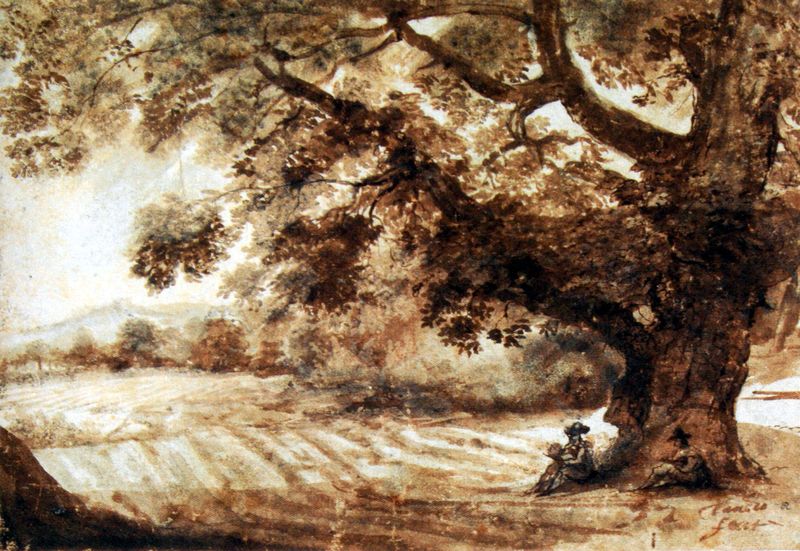
Titel: Landschaft mit großem Baum
Künstler: Claude Lorrain
Standort: London
Institution: British Museum
Schlagwörter: baum, berg, blau, blätter, dunkel, gemälde, himmel, laub, mann, schatten, weiß, wolken, aquarell, bäume, landschaft, menschen, sitzen, äste, braun, frau, hell, hut, hüte, licht, männer, schwarz, zeichnung, ausblick, rot, wiese, mensch, bild, signatur, öl, ast, baumstamm, feld, felder, horizont, hügel, natur, stamm, zweige, busch, büsche, gebüsch, sitzend, paar, wald, ruhe, acker, furchen, mittag, spuren, berge, gebirge, hecke, hügellandschaft, pause, rast, hat, men, people, soldaten, white, green, painting, sit, sitting, woman, brown, baumkrone, gestalt, tusche, unterschrift, laubbaum, man, sky, tree, geäst, wanderer, rinde, blattwerk, field, hill, hills, landscape, mountain, mountains, nature, orange, trees, eiche, child, knorrig, wal, forest, grass, bushes, plants, ackerfurchen, rasten, books, fall, happy, reading, outside, person, day, human, leaves, pastoral, family, ink, watercolor, read, feild, branches, readers, figure, bläter, outdoors, fields, shade, paint, simple, humans, outdoor, worker, branch, bucolic, big, workers, break, sepia, woods, under, orchard, oak, two men, scenery, neutral, brances, sotzend, nicht farbenfroh, moutians, landscapes, under tree, furrow, mowed, harvested, lief, at work, brown]